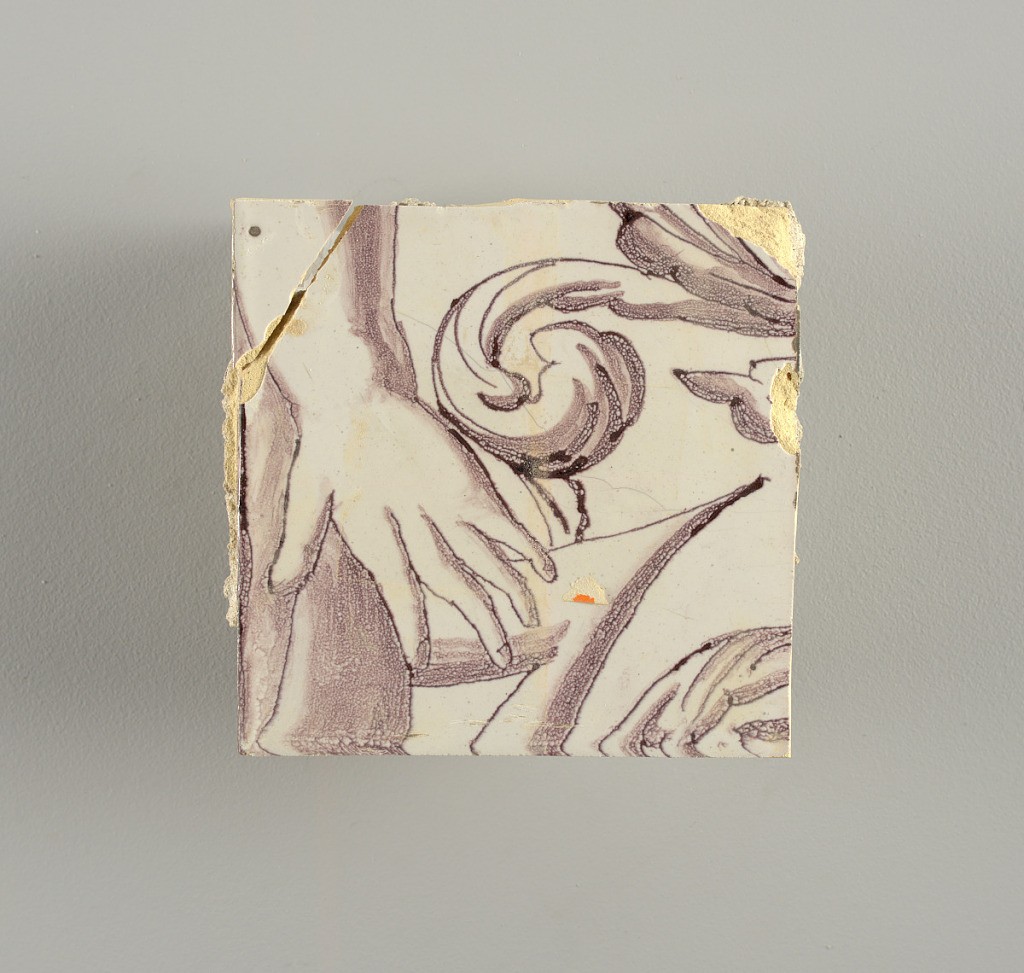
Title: Tile wall facing
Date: ca. 1725
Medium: Tin-glazed earthenware, underglaze
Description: Horizontal rectangle.  Thirty tiles wide and twenty-three tiles high with opening for fireplace eleven tiles wide and ten high.  Foliage arabesques disposed about three vertical axes from which are emphazised by urns at center and right, and at left by the figure of a standing woman carrying an infant on her arm and accompanied by two children.